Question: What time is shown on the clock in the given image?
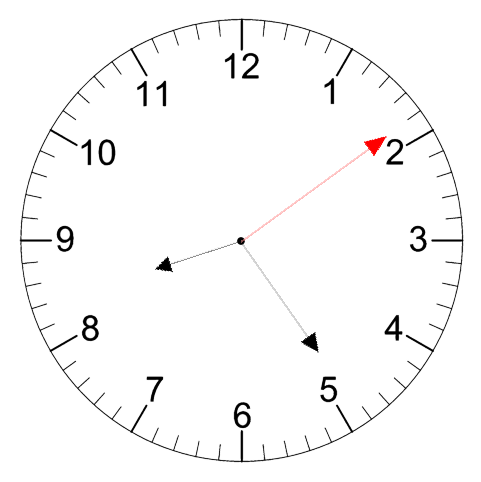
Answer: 08:24:09